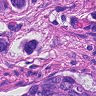
Metastatic tissue present: yes